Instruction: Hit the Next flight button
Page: seats
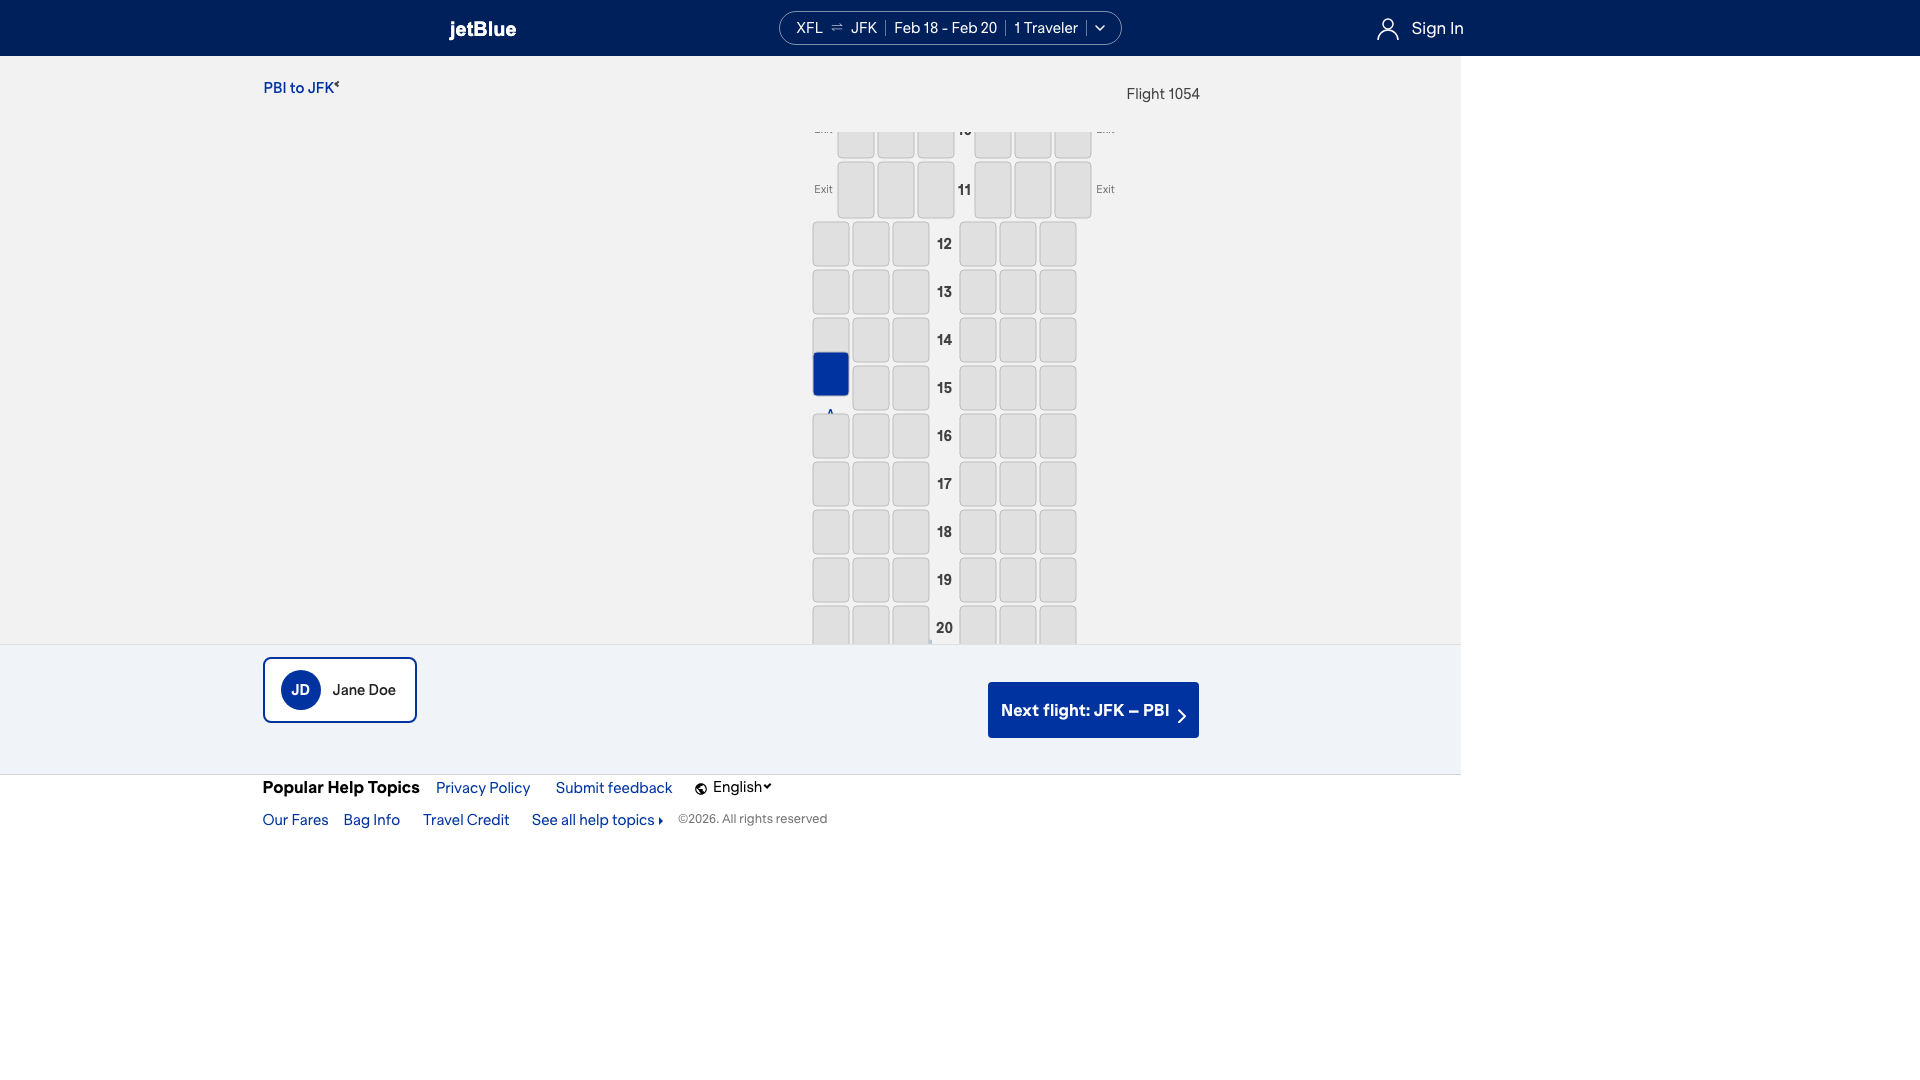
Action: click